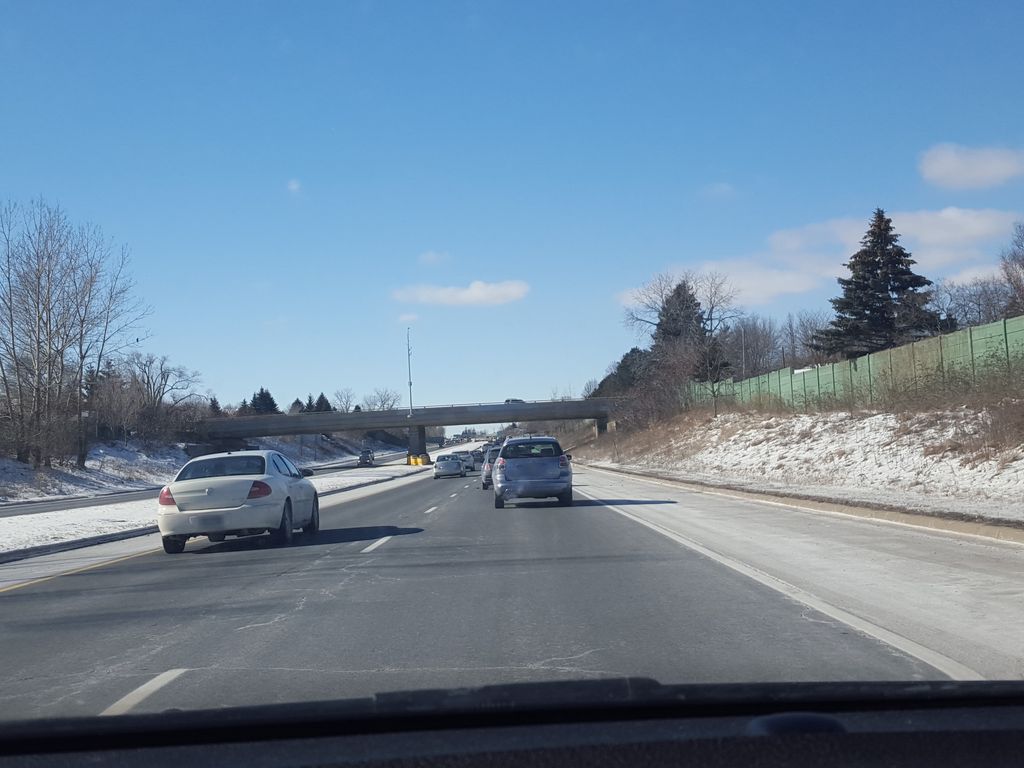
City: hamilton